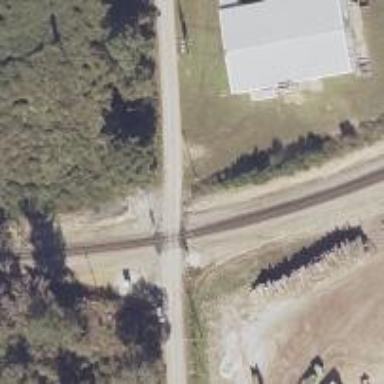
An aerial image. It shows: Level crossing with lights at the railway.